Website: crate-barrel
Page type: payment
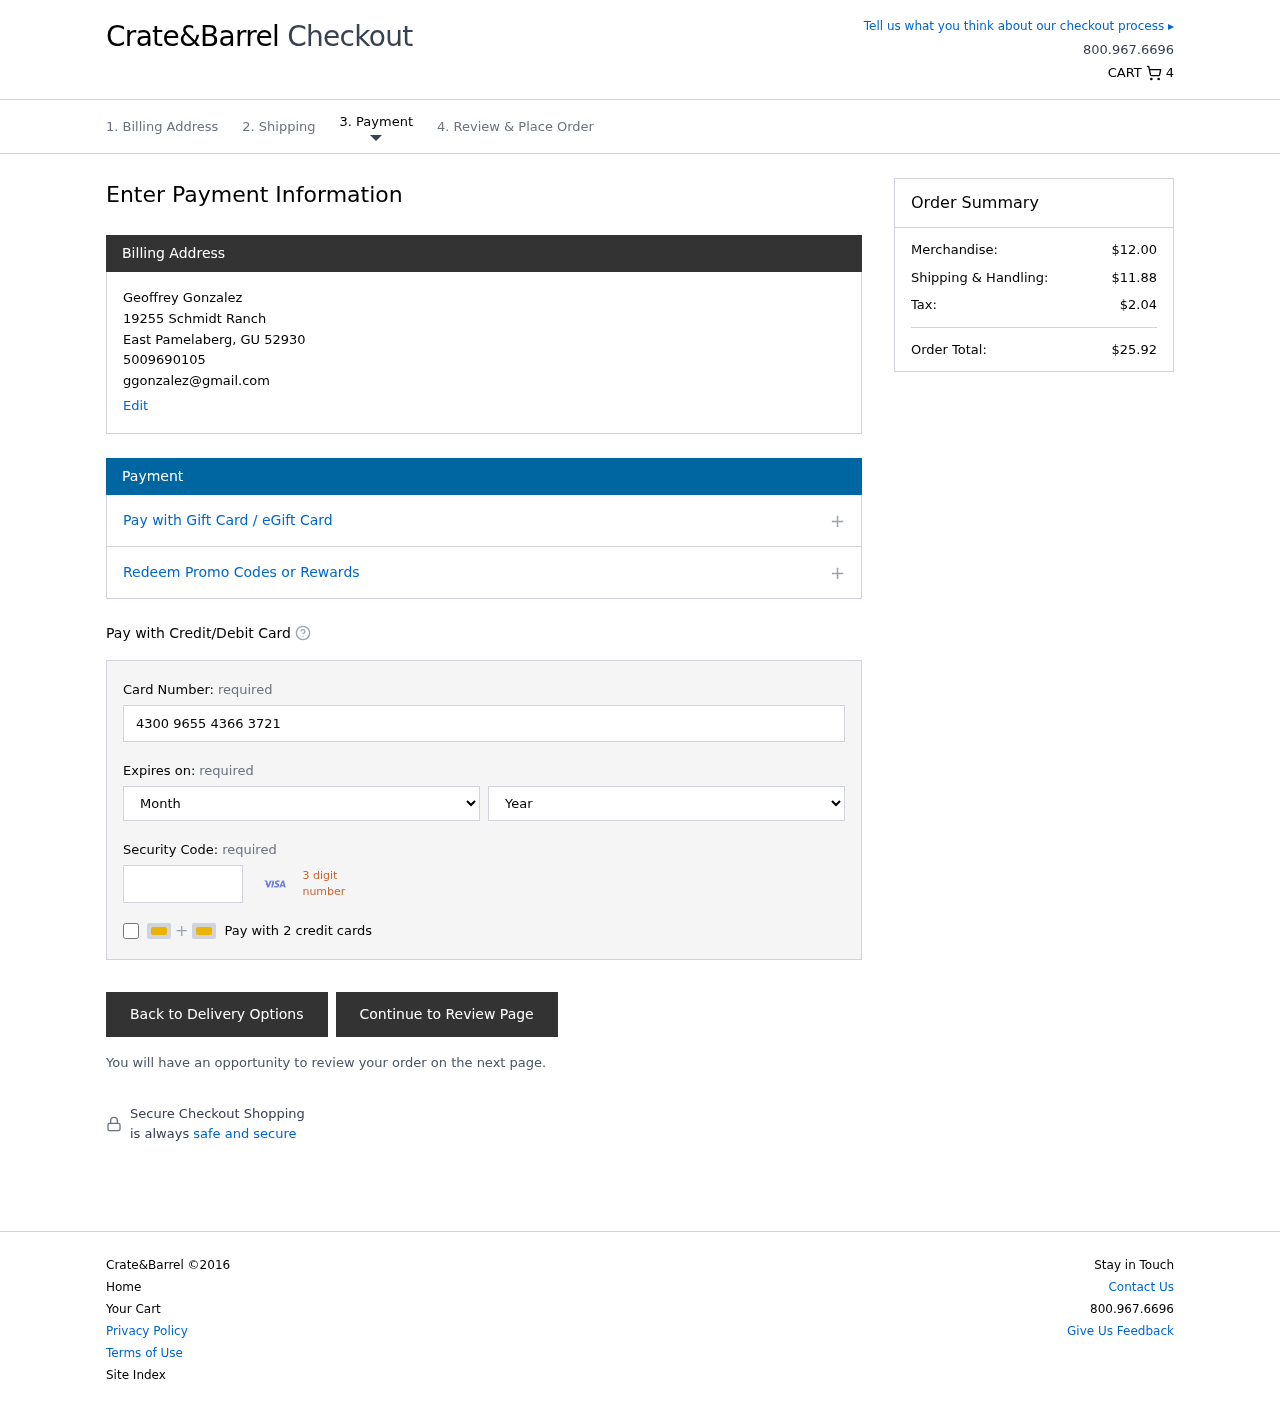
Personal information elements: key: PII_CARD_CVV
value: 851
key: PII_CARD_EXPIRY_MONTH
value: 05
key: PII_CARD_EXPIRY_YEAR
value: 29
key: PII_CARD_NUMBER
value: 4300 9655 4366 3721
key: PII_CITY
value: East Pamelaberg
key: PII_EMAIL
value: ggonzalez@gmail.com
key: PII_FULLNAME
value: Geoffrey Gonzalez
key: PII_PHONE
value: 5009690105
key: PII_POSTCODE
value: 52930
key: PII_STATE_ABBR
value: GU
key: PII_STREET
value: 19255 Schmidt Ranch
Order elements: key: ORDER_NUM_ITEMS
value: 4
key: ORDER_SUBTOTAL
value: $12.00
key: ORDER_SHIPPING_COST
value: $11.88
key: ORDER_TAX
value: $2.04
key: ORDER_TOTAL
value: $25.92